Question: I'm working on an iPhone application. I'm using Storyboard.
I wanted to have one object attached to the NavController to handle the visibility of the button bar at the bottom of windows that display table views.
I created my own UINavigationDelegate; MyNavigationControllerDelegate.
I have created an NSObject in UIBuilder and changed its class MyNavigationControllerDelegate. And then attached it as the delegate of the UINavigationController.

For some reason MyNavigationControllerDelegate is getting deallocated. I would have thought that being the delegate would be enough to keep a reference to it and prevent deallocation, but that seems not to be the case.
Any suggestions as to how to prevent it from being deallocated? And do I have to reset it as the delegate each time a view is loaded?
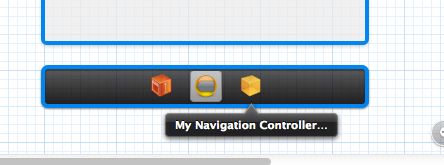
Answer: The 'delegate' property of UINavigationController is declared as 'assign' rather than 'retain' or 'strong' (see <URL>.